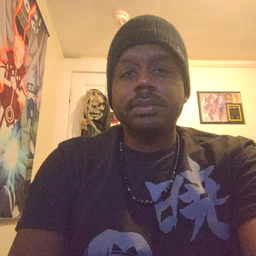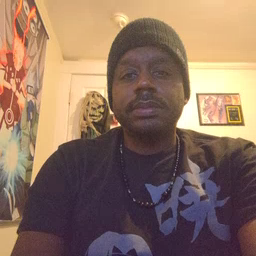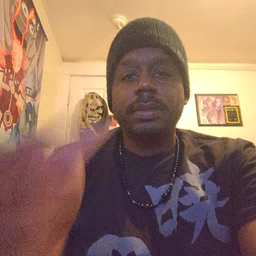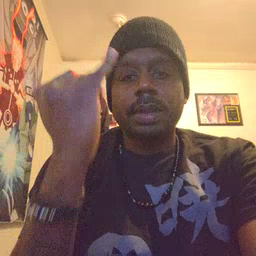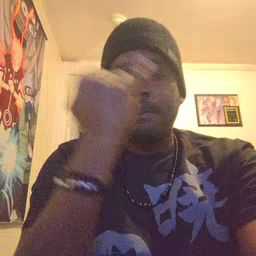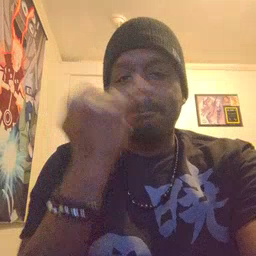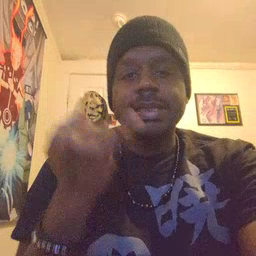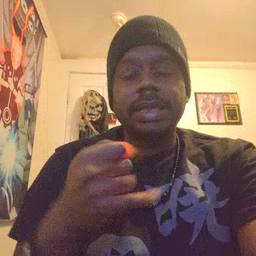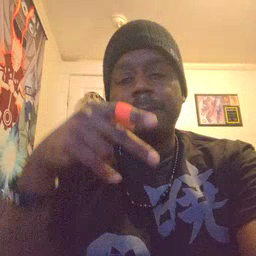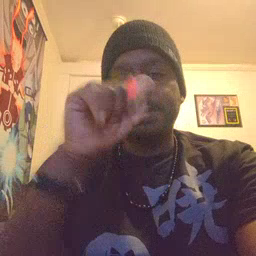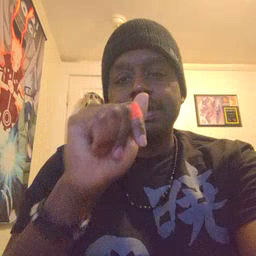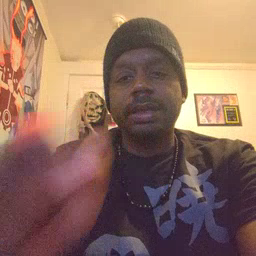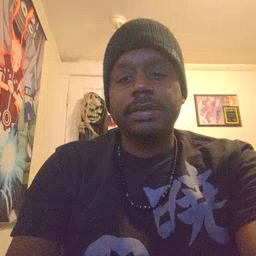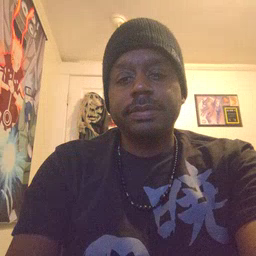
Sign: pizza